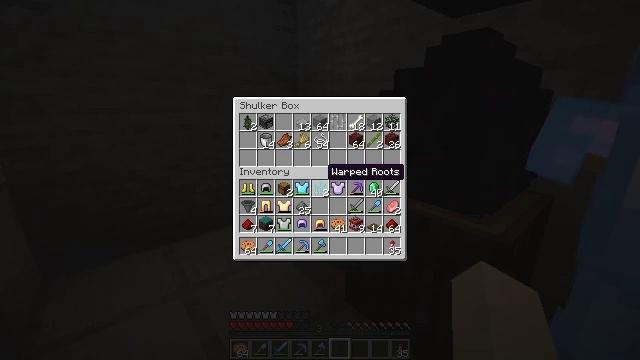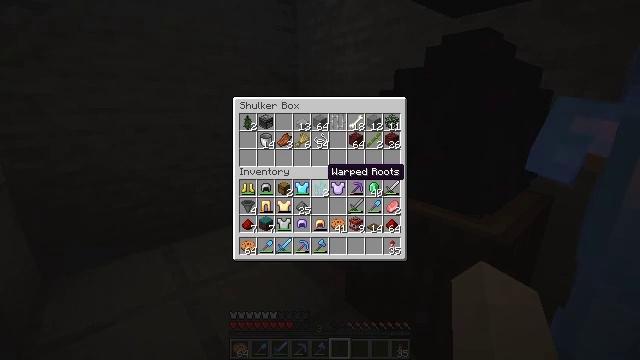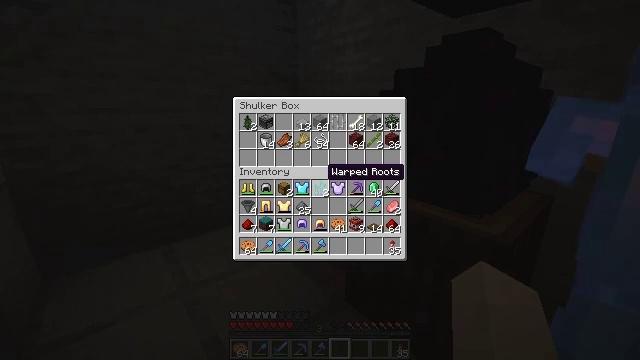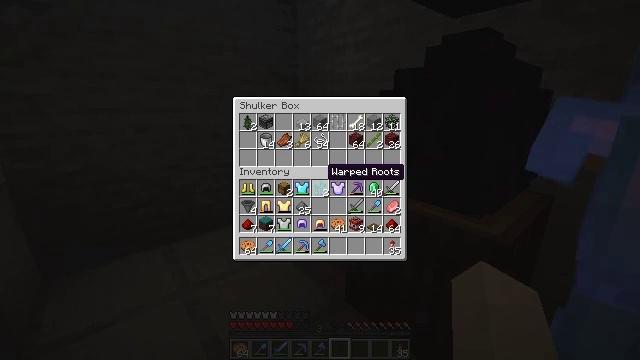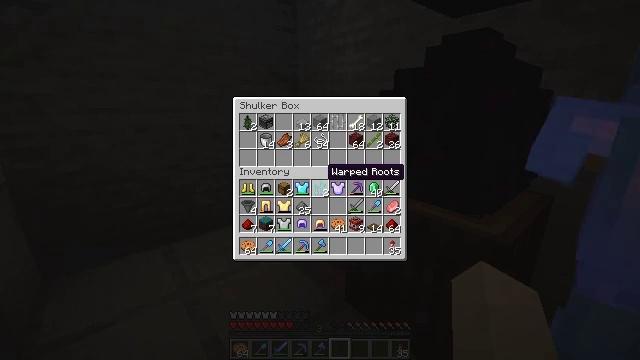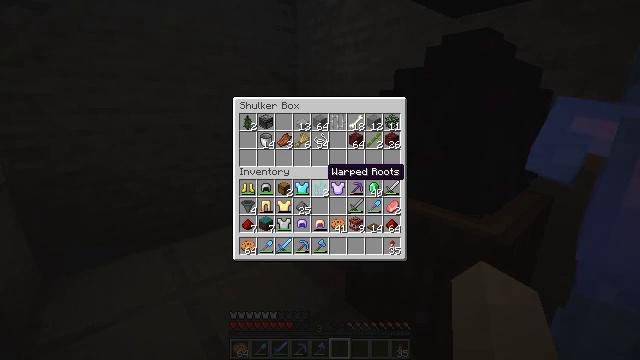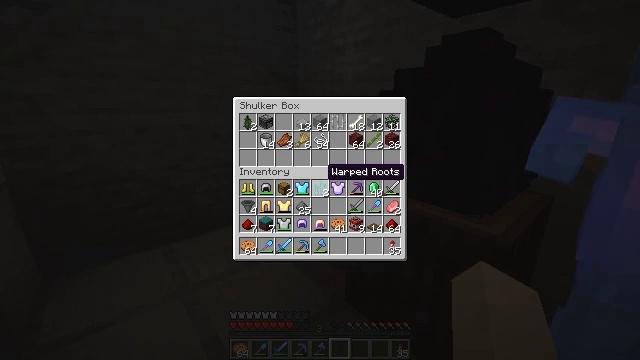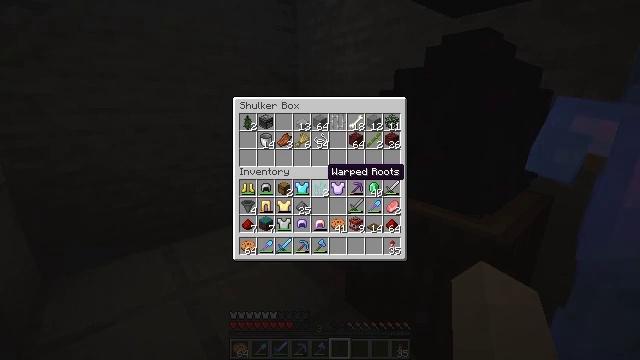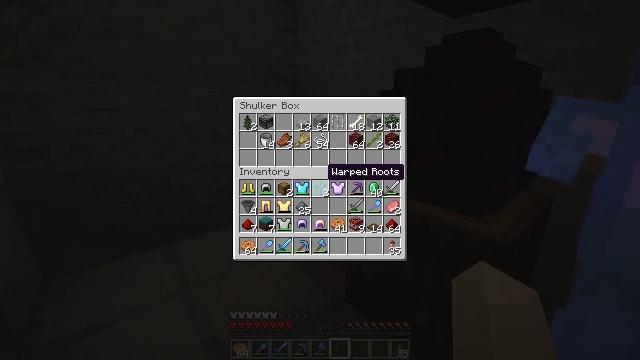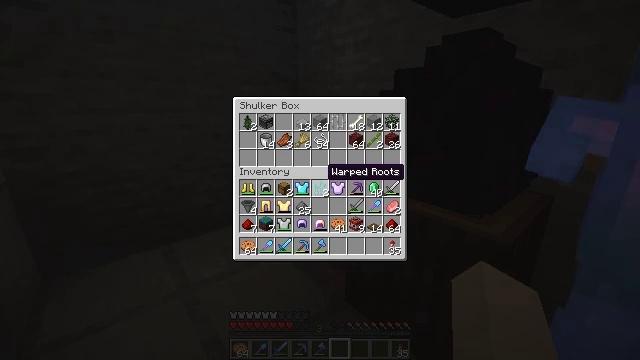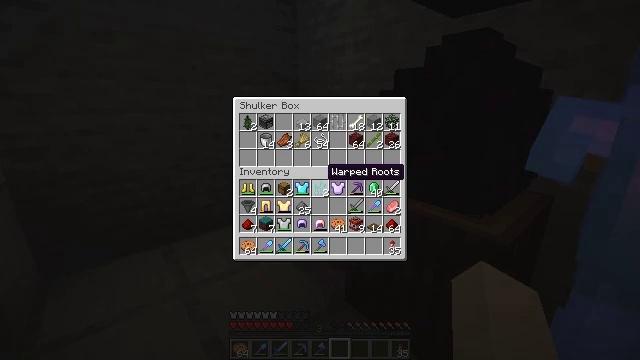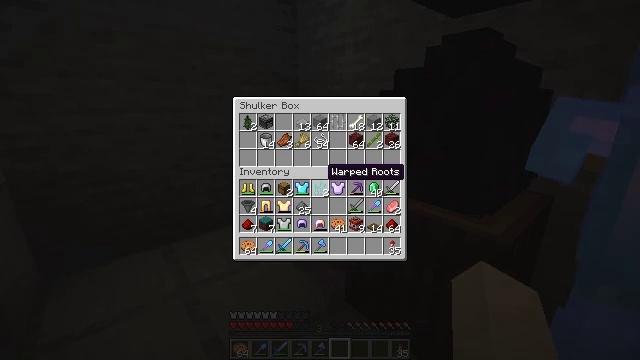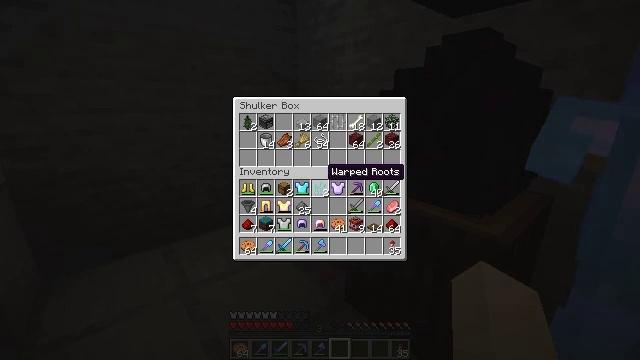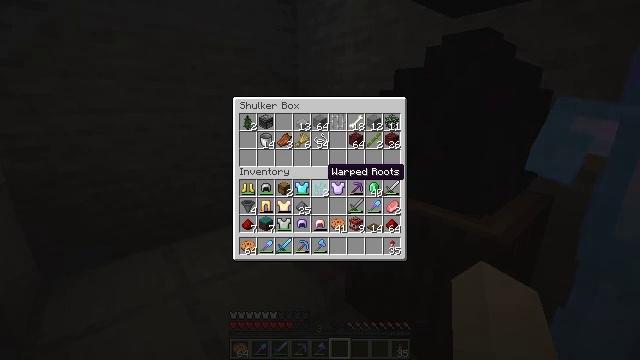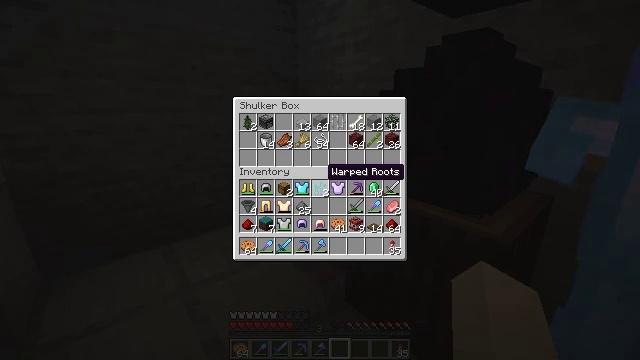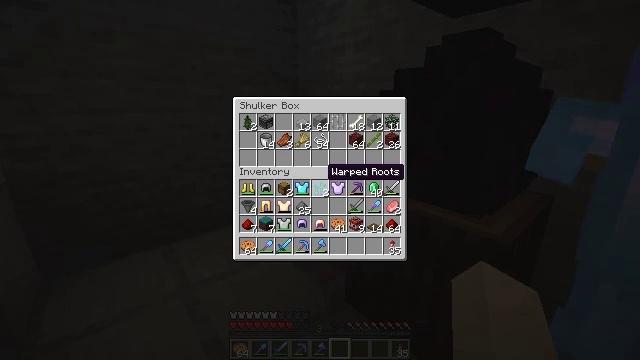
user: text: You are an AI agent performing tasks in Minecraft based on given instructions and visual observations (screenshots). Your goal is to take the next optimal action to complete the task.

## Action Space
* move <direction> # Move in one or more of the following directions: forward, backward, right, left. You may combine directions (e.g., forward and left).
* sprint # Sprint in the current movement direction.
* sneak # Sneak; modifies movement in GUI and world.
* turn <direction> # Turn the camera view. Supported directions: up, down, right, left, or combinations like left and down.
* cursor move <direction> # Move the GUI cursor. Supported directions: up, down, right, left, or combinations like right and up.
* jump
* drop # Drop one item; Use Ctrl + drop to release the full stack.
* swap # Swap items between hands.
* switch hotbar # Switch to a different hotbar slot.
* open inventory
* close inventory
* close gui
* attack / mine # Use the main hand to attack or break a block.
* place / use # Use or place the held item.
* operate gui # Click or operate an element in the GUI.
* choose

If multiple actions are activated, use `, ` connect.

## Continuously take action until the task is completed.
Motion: motion action
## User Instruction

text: Use gold nuggets and a carrot on the crafting table for a golden carrot.
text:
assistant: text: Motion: no_op
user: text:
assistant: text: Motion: no_op
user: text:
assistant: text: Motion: no_op
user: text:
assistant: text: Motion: no_op
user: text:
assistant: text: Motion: no_op
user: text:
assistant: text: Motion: no_op
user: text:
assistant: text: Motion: no_op
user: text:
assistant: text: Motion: no_op
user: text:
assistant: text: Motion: no_op
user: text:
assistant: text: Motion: no_op
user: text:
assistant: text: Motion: no_op
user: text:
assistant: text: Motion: no_op
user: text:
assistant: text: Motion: no_op
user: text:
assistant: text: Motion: no_op
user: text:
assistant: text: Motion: no_op
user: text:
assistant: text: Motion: no_op
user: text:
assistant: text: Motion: no_op
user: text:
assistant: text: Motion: turn right
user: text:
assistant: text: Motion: no_op
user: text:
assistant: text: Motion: no_op
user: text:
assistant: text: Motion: no_op
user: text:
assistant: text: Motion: no_op
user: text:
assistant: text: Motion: no_op
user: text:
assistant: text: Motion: no_op
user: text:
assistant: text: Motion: no_op
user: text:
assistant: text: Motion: no_op
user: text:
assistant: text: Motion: no_op
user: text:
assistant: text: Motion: no_op
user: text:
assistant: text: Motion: turn right
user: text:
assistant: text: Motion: turn right